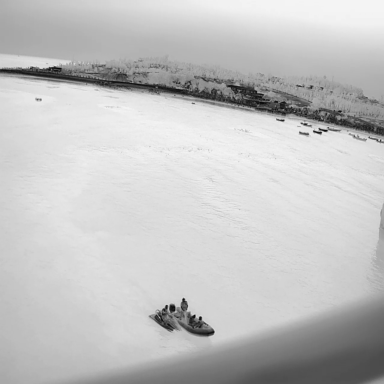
There are two canoes in the infrared image.